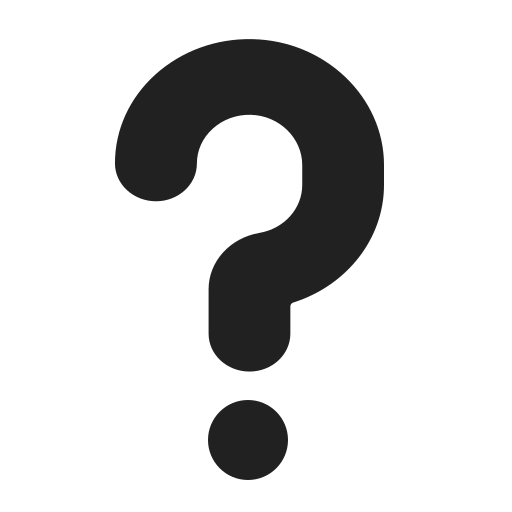
white question mark high contrast